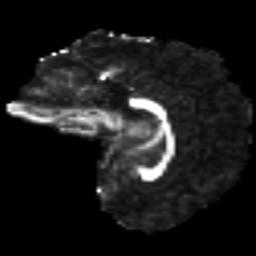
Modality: FA
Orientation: sagittal
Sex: female
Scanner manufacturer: ge
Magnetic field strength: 3 T
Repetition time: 7 s
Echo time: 0.08 s